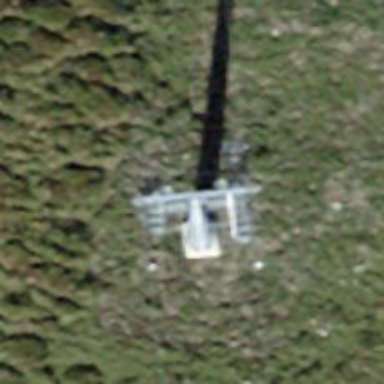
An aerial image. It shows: Pylon for aerialway.